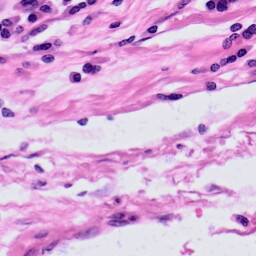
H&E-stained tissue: Skin